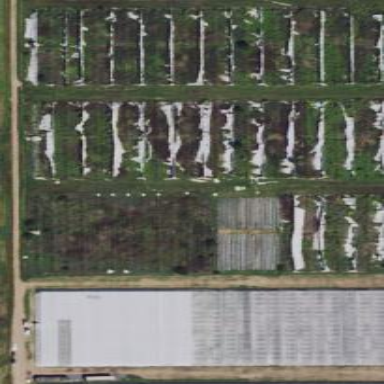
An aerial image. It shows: Area dedicated to greenhouse horticulture.